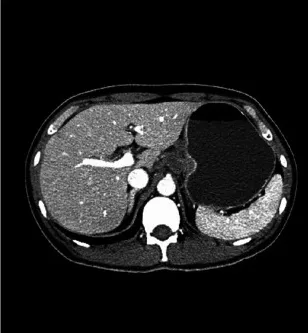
After 3 courses of chemo-immunotherapy.
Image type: radiology (ct)